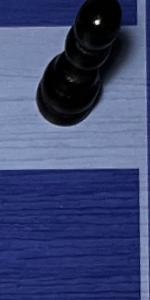
Label: Empty